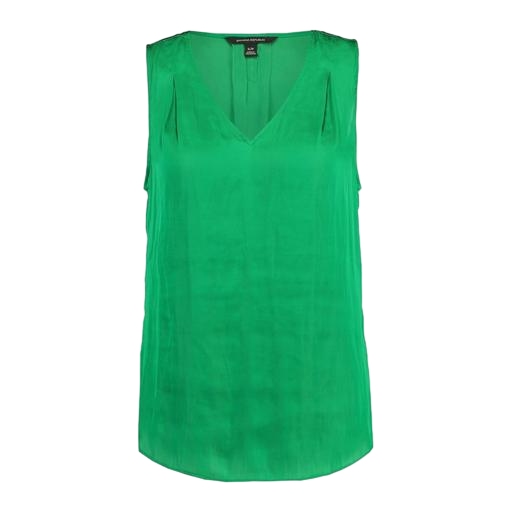
polly pleat-front top, green solid sleeveless vest, pleat-neck top, white background